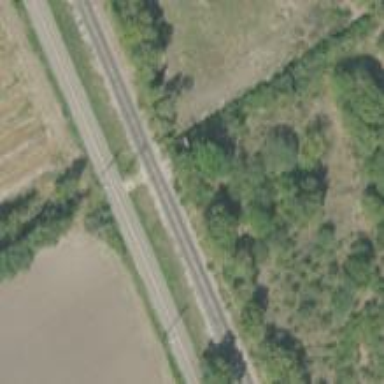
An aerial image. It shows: Level crossing along the railway.